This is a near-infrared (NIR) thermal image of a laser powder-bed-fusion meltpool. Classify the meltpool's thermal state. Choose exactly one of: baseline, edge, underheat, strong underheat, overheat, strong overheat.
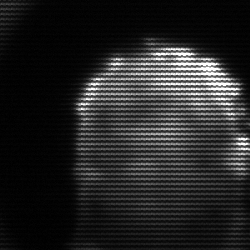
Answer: baseline